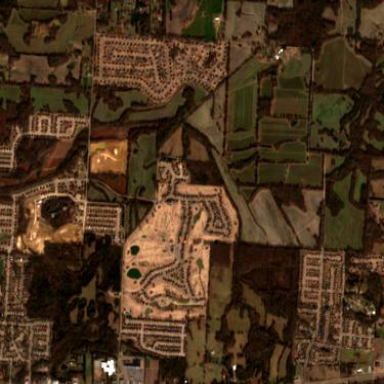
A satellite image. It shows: Golf course.